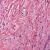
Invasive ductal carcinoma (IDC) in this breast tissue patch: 1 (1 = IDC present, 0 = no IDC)